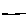
Label: line